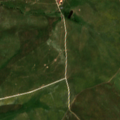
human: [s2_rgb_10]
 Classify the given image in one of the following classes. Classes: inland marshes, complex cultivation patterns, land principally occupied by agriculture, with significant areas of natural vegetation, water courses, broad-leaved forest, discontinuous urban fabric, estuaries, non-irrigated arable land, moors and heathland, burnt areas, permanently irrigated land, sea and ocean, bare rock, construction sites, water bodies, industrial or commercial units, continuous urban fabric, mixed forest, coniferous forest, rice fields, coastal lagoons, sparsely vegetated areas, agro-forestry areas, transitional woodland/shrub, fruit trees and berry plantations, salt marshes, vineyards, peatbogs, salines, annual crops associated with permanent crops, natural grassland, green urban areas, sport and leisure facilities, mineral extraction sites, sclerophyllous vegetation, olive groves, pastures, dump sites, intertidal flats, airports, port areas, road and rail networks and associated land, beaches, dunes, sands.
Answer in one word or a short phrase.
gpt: continuous urban fabric